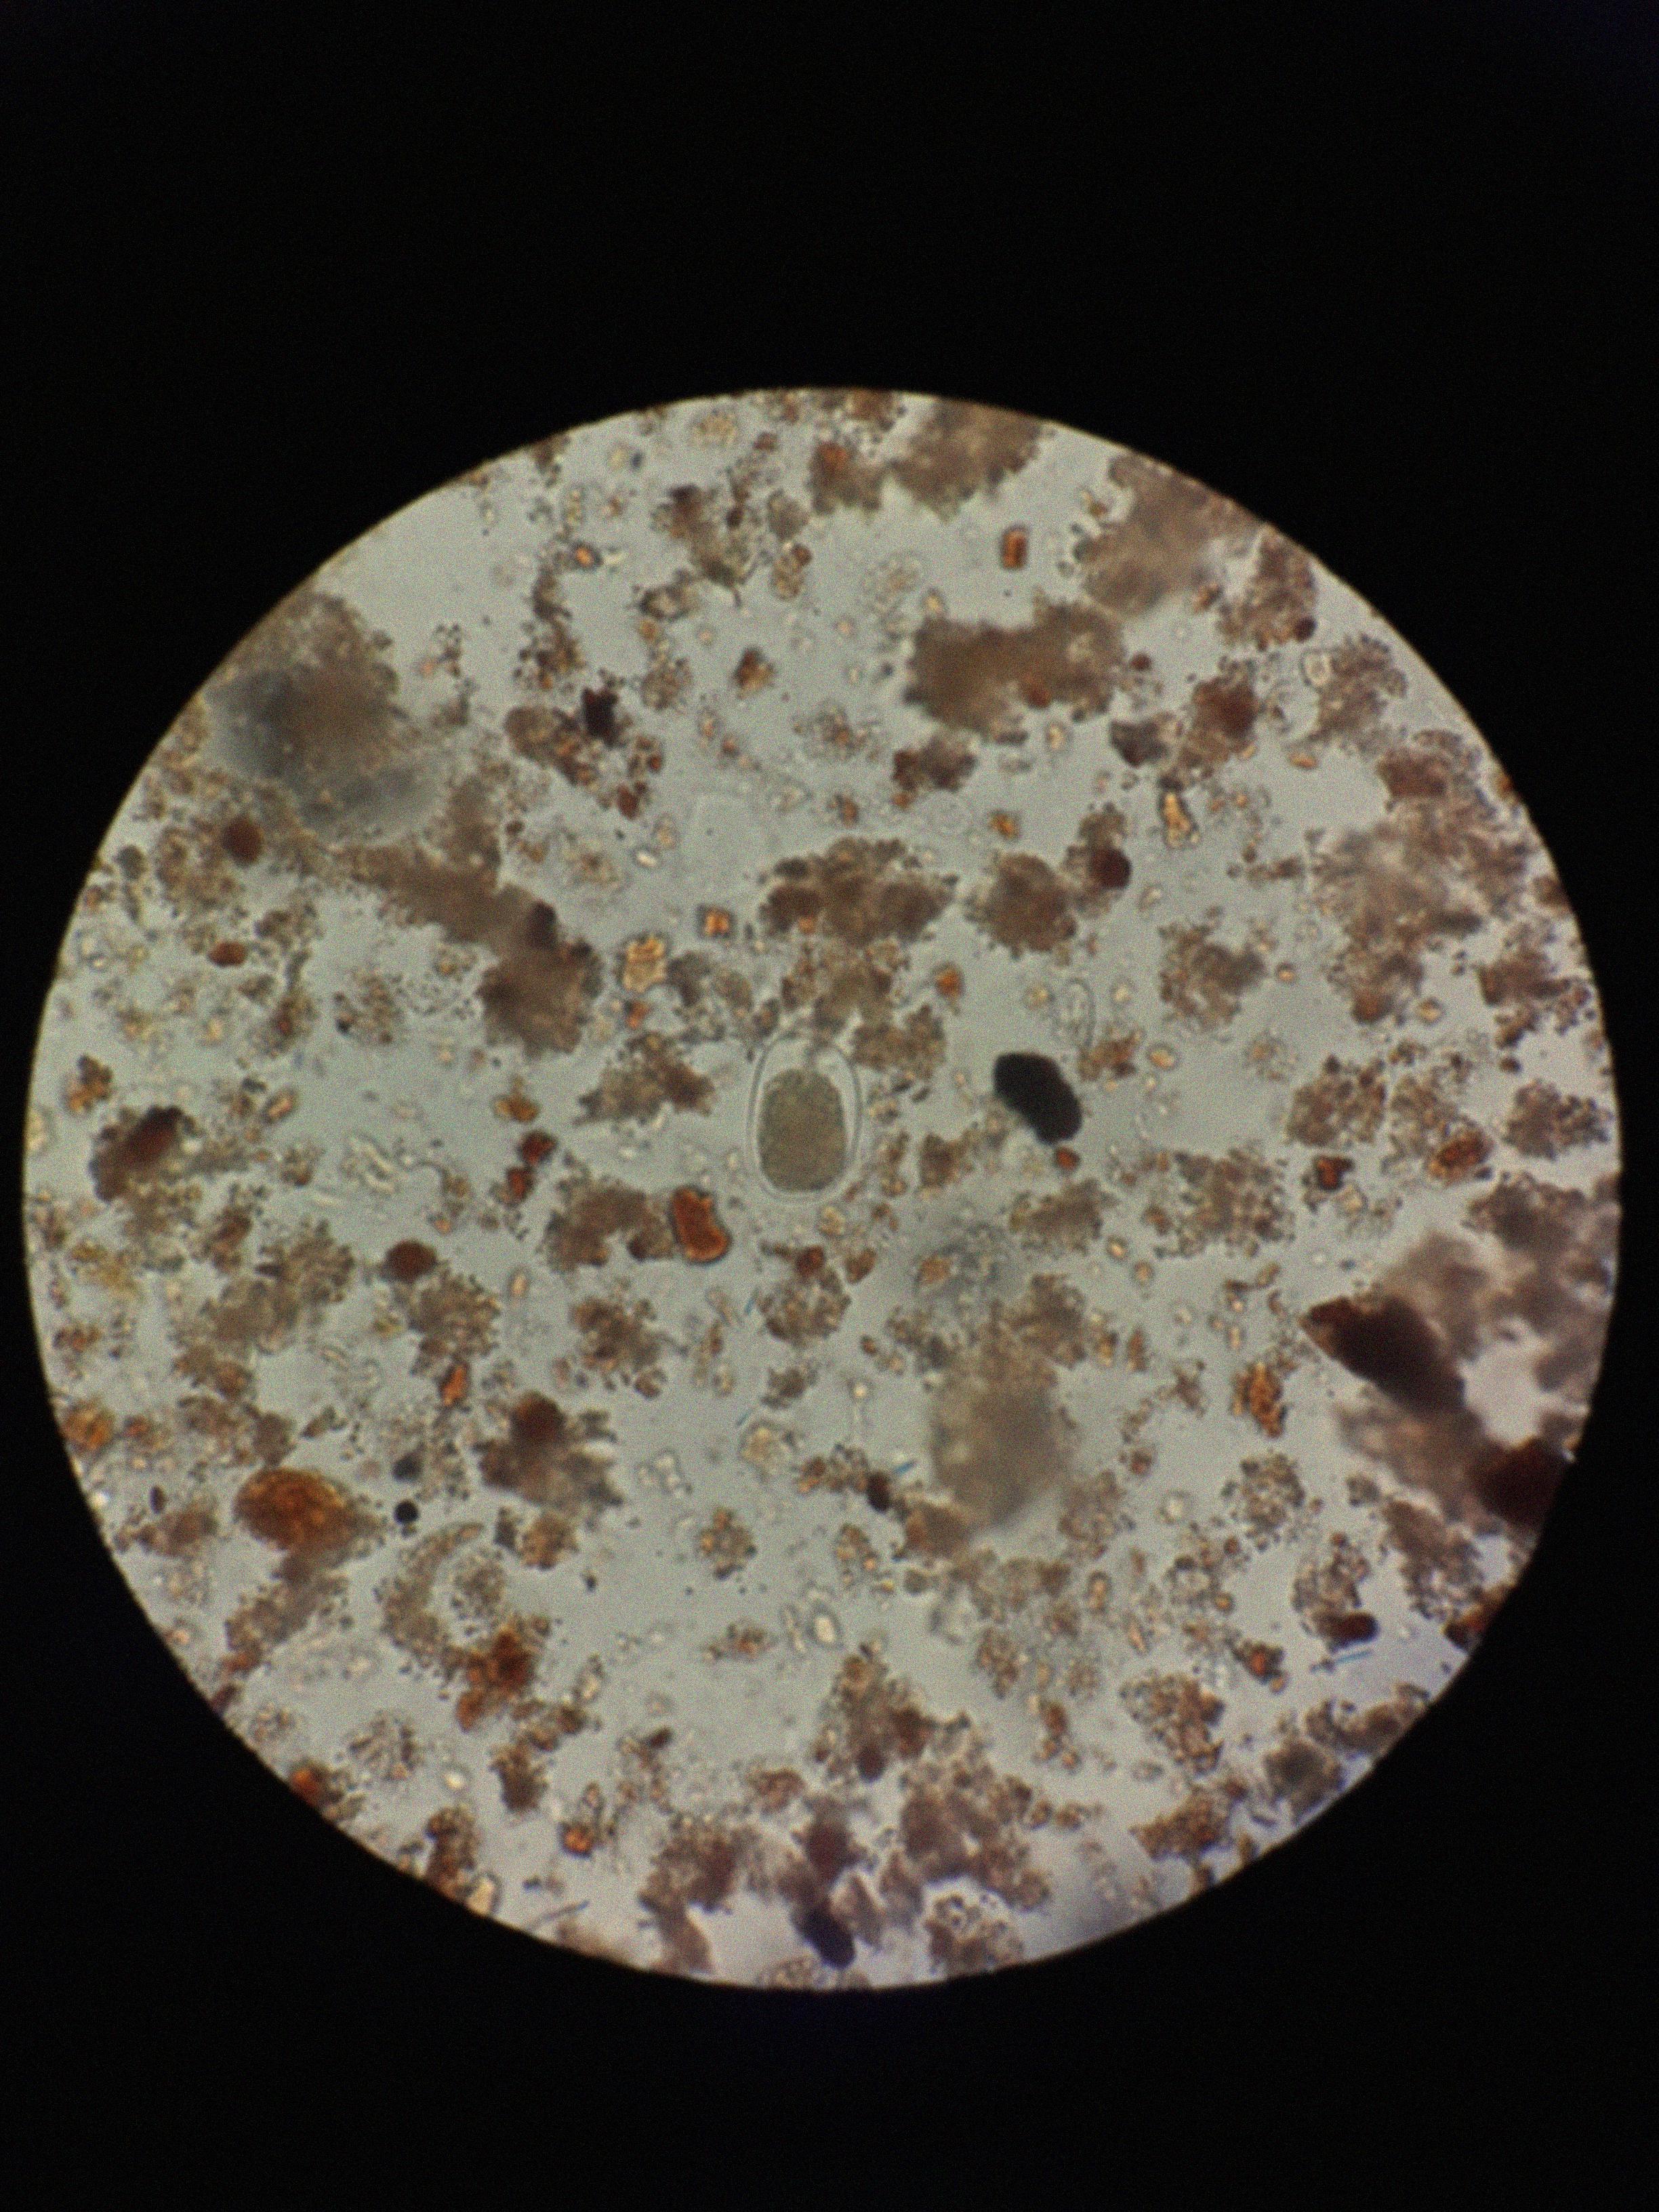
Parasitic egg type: Hookworm egg